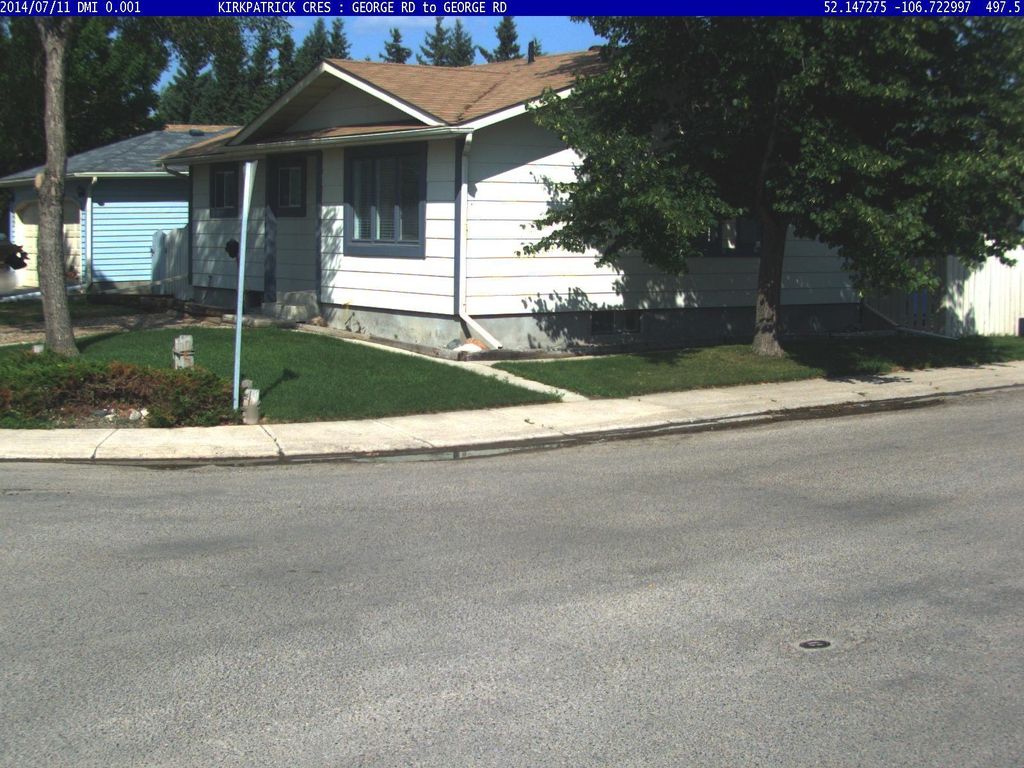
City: saskatoon